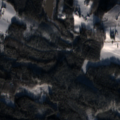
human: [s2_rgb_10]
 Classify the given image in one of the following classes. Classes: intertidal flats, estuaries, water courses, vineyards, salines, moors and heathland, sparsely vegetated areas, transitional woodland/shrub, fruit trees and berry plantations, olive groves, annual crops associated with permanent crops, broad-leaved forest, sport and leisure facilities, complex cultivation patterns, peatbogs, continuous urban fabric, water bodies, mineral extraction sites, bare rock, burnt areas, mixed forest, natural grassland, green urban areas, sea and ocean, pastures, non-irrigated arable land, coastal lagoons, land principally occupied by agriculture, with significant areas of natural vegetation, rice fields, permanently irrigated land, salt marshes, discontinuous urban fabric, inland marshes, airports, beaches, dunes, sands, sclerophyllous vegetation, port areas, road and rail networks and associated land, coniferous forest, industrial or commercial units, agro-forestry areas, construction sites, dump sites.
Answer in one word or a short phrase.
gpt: non-irrigated arable land, coniferous forest, mixed forest, transitional woodland/shrub